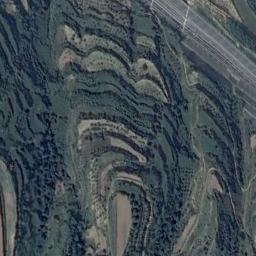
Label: terrace